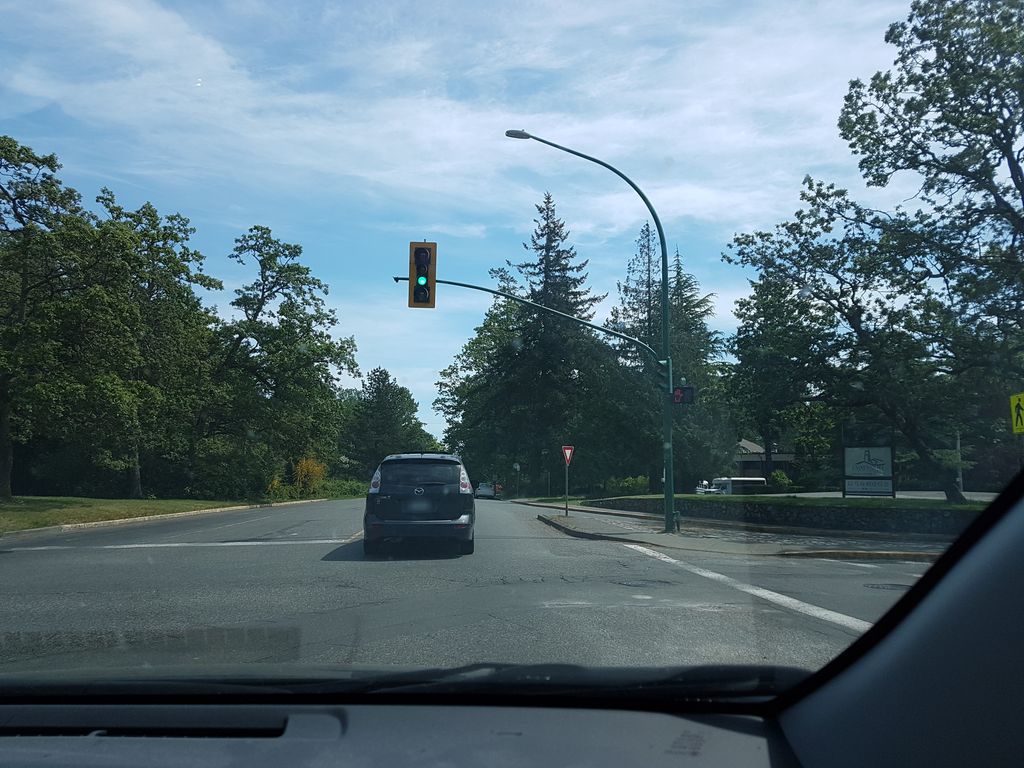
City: victoria